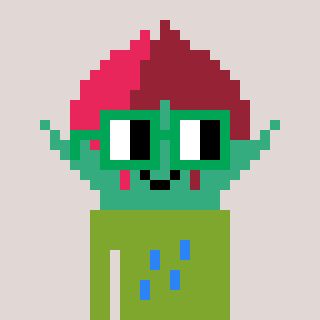
a pixel art character with square green glasses, a rosebud-shaped head and a slimegreen-colored body on a warm background